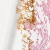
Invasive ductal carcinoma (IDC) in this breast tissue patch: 0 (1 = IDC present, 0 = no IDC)